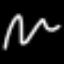
Label: squiggle